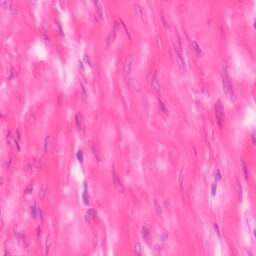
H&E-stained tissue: Colon